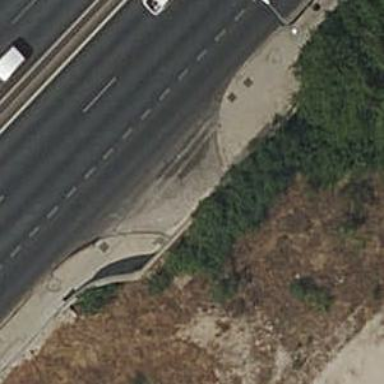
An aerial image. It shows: Raised kerb.